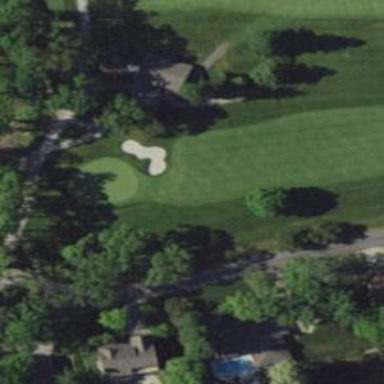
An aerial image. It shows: Golf hole.